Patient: sex M, age 60
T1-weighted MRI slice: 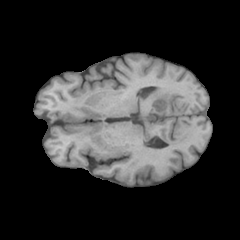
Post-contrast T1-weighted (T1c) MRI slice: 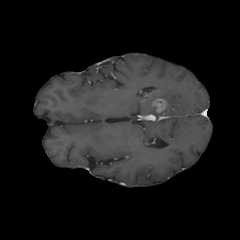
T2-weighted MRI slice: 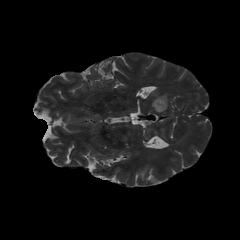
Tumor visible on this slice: yes
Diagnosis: Glioblastoma, IDH-wildtype
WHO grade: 4